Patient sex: M
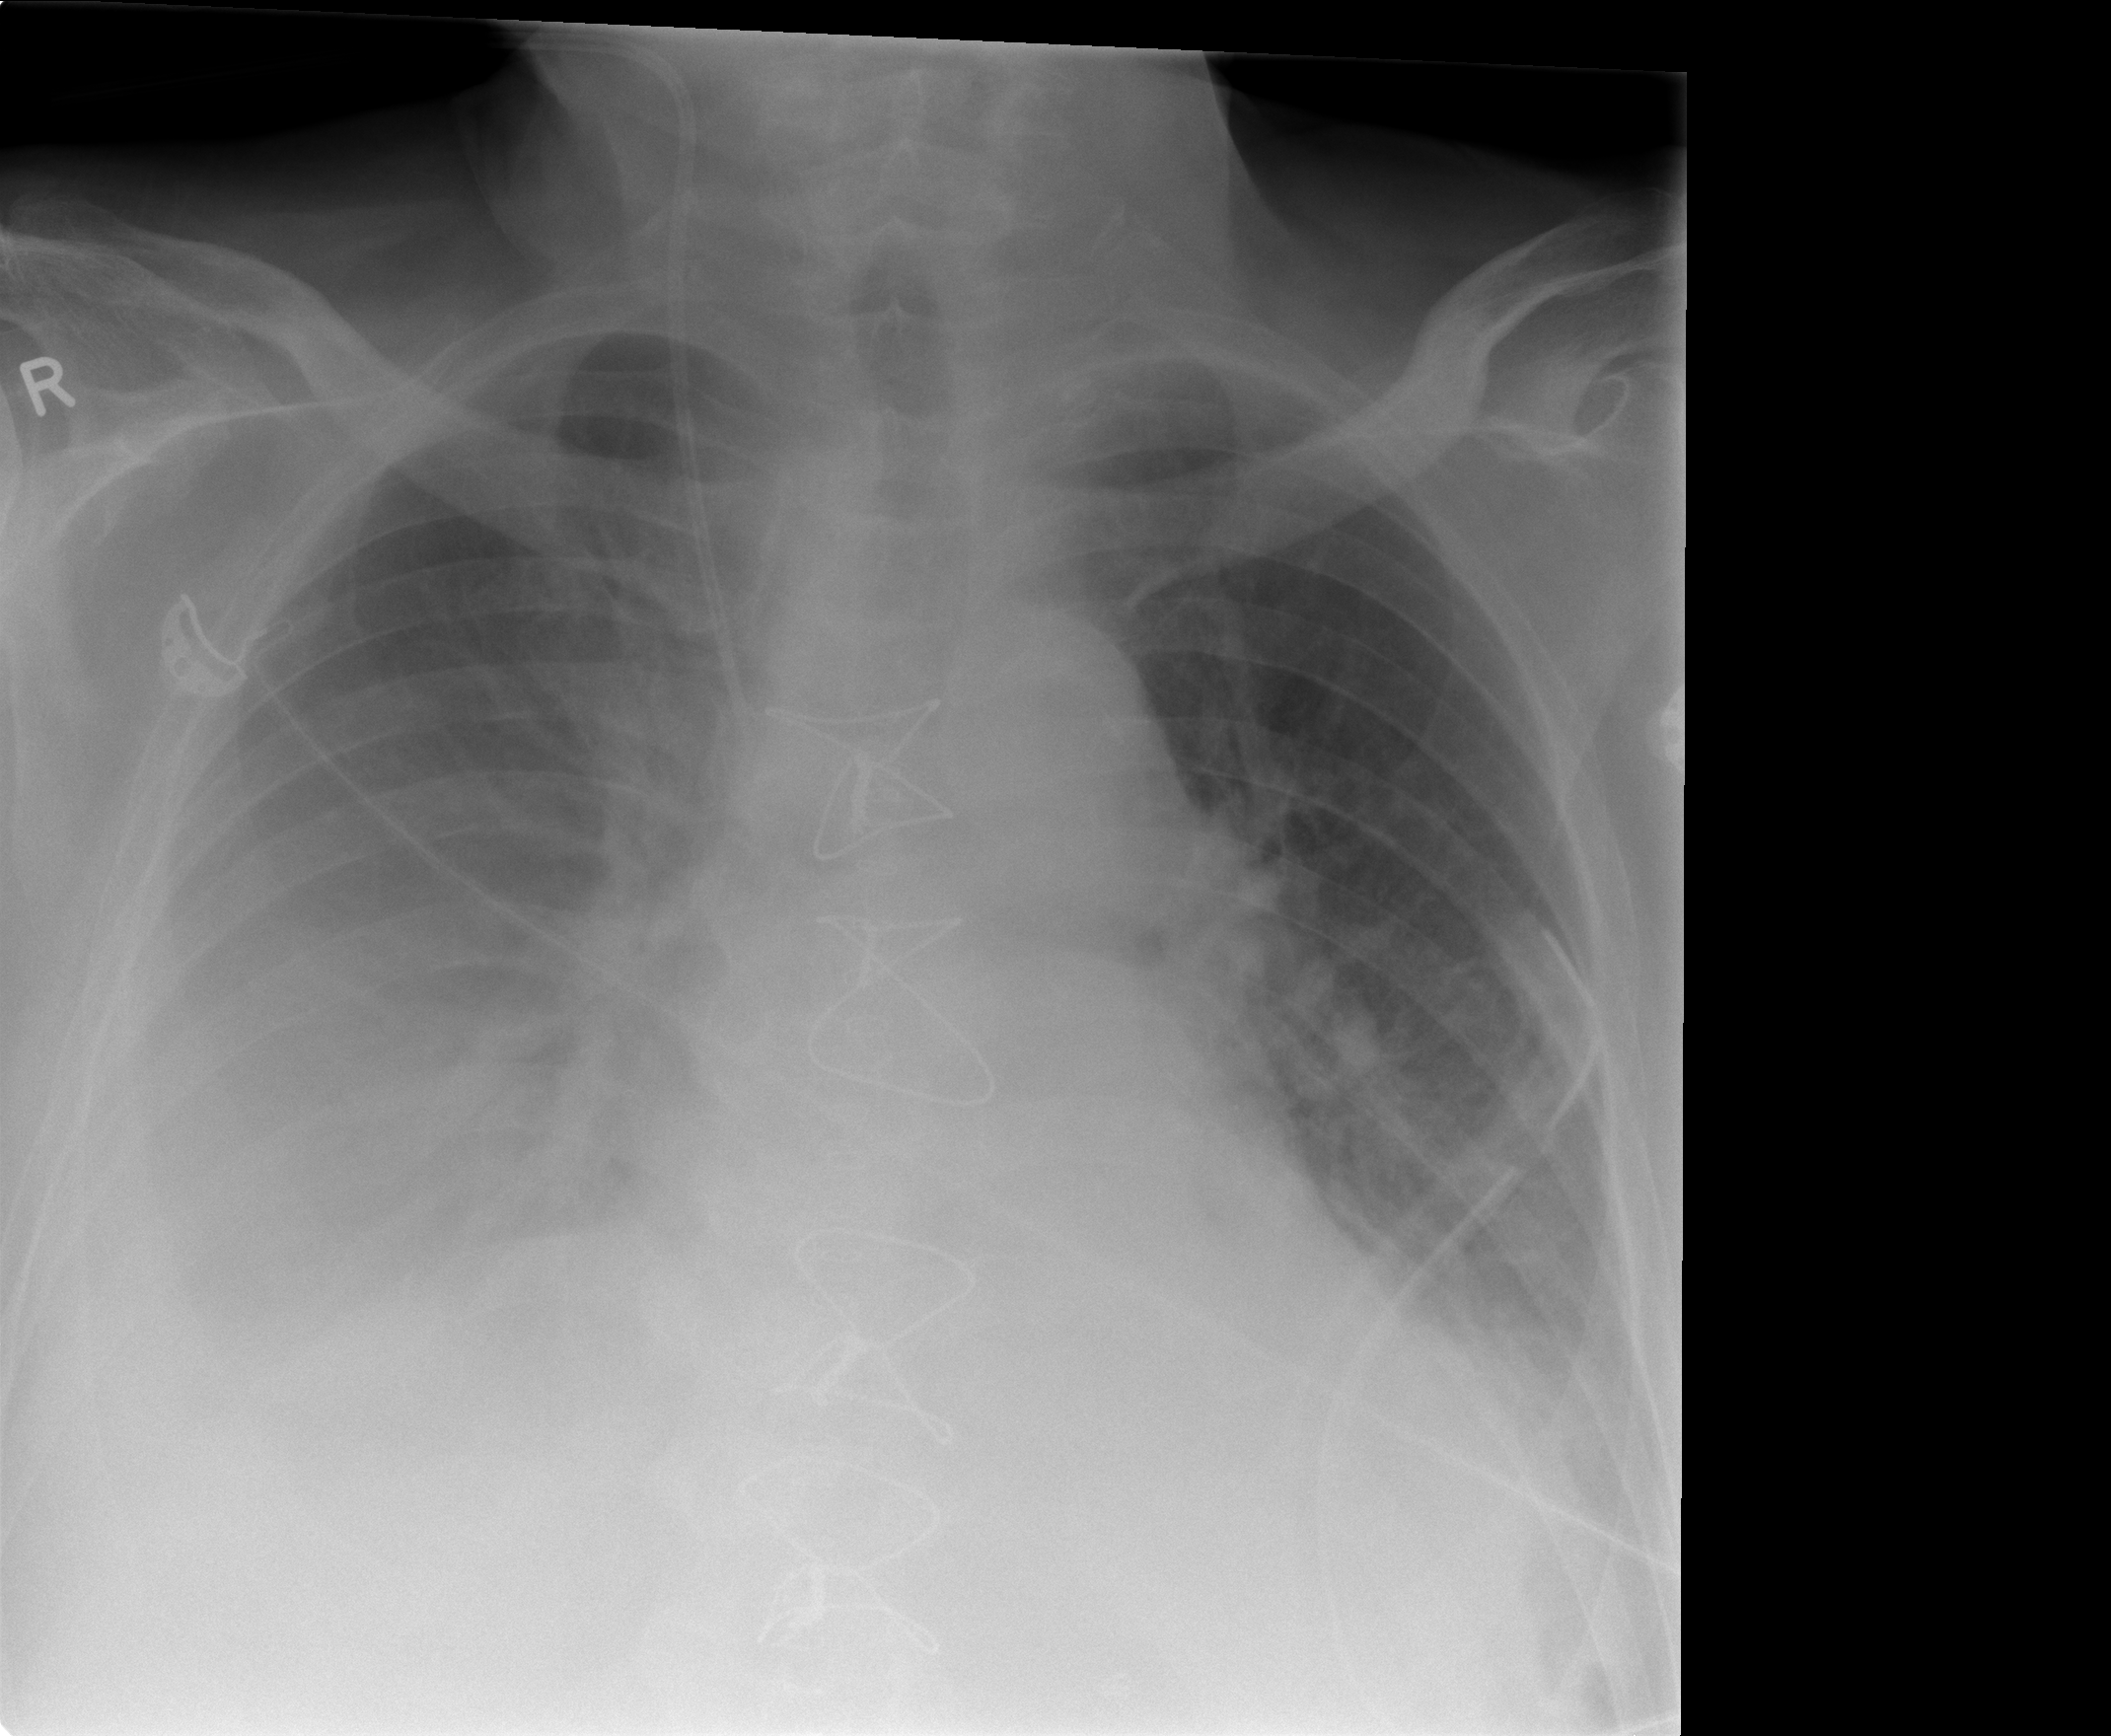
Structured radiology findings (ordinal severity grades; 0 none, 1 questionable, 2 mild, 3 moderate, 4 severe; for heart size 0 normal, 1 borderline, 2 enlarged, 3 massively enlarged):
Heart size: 1
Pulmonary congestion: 2
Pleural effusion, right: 3
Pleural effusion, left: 1
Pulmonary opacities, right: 0
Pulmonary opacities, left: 0
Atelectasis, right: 2
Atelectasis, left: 2